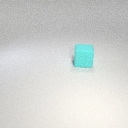
large cyan rubber cube